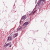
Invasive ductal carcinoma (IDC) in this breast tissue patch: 0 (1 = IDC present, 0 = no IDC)